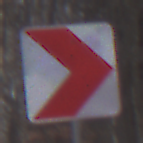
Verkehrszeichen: RichtungstafelnInKurvenKleinLinks
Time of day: Midday
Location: Outdoor (Nature)
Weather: Overcast
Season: Autumn
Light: Natural